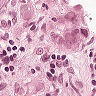
Metastatic tissue present: yes